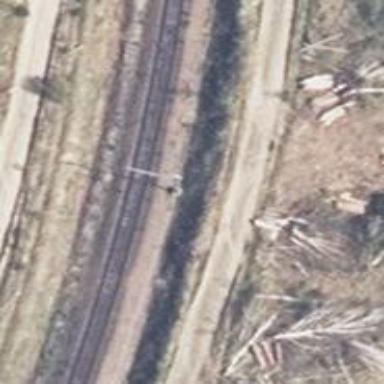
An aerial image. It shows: Rail yard with electrified contact lines for the railway.